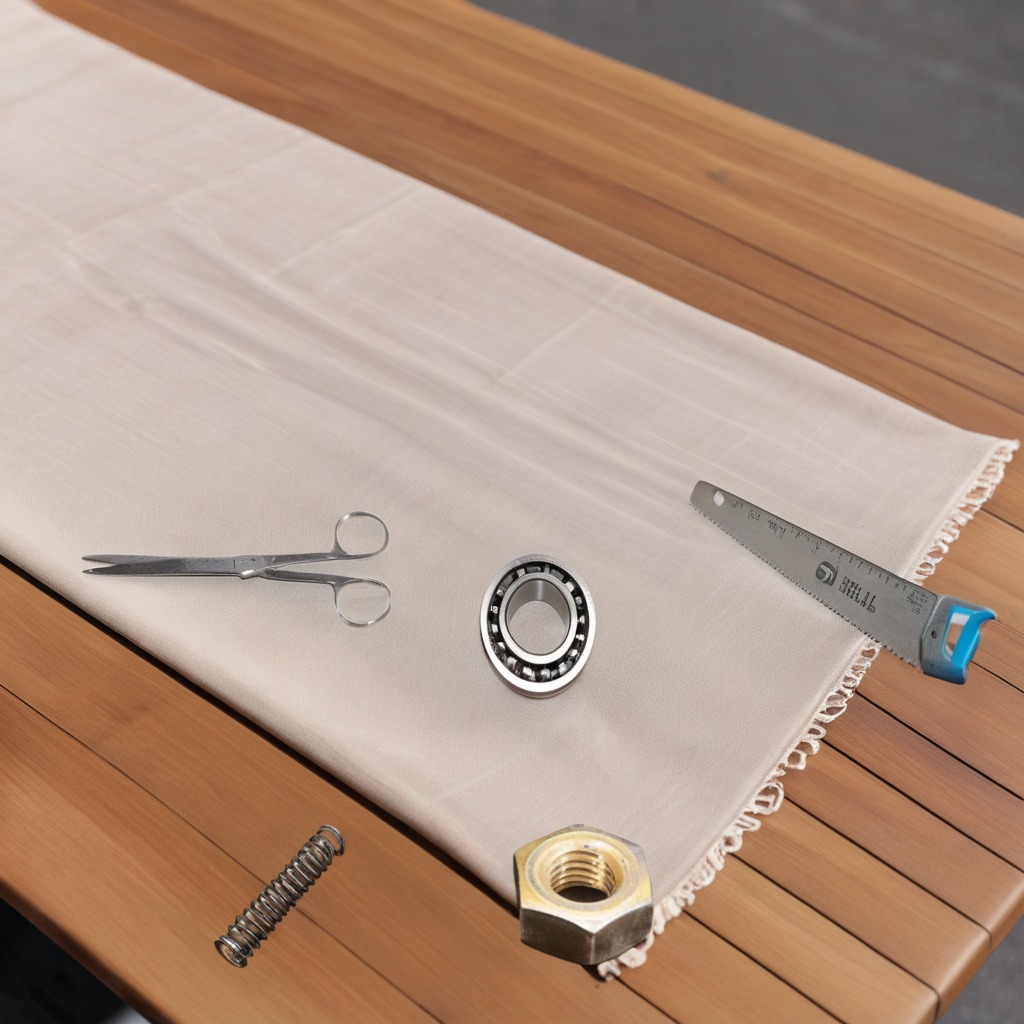
A metal ball bearing, a coiled metal spring, a handheld metal saw, a metal nut, and a pair of scissors are lying on the wooden table in an outdoor workshop during daytime bright natural light soft shadows worn but beneath the cloth.